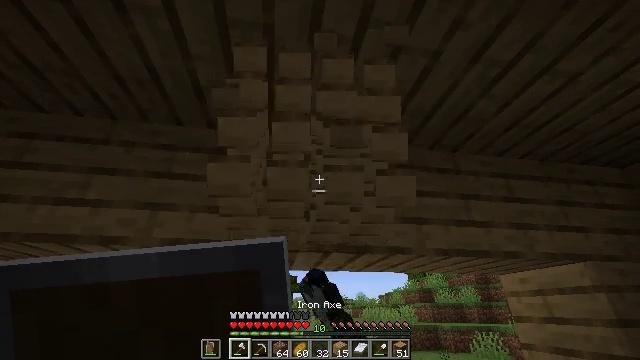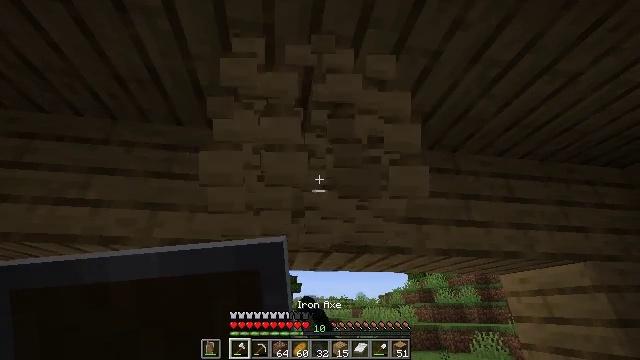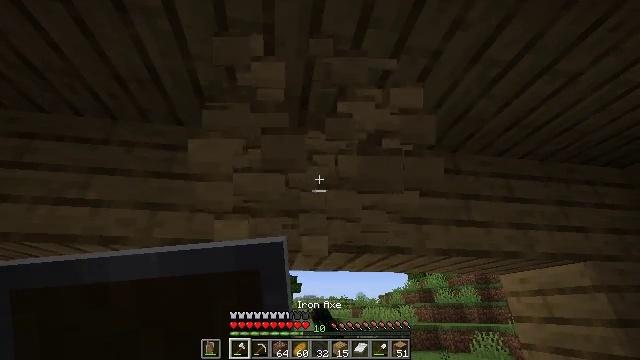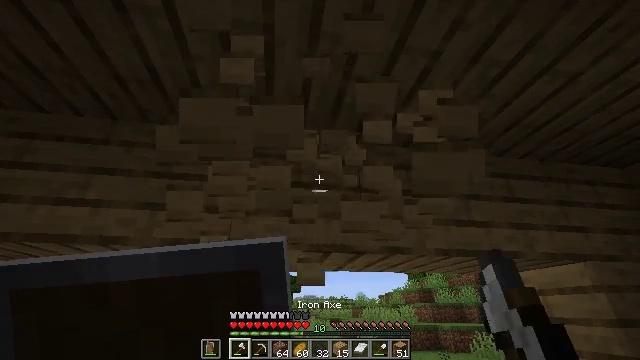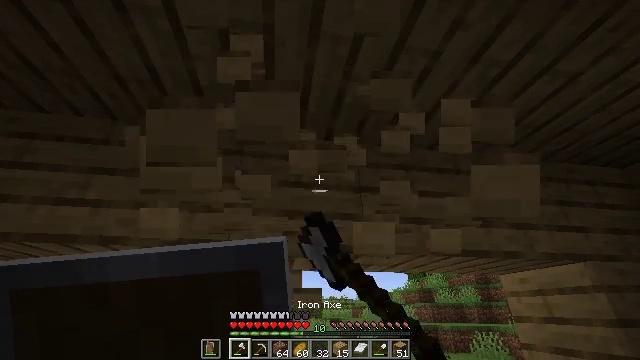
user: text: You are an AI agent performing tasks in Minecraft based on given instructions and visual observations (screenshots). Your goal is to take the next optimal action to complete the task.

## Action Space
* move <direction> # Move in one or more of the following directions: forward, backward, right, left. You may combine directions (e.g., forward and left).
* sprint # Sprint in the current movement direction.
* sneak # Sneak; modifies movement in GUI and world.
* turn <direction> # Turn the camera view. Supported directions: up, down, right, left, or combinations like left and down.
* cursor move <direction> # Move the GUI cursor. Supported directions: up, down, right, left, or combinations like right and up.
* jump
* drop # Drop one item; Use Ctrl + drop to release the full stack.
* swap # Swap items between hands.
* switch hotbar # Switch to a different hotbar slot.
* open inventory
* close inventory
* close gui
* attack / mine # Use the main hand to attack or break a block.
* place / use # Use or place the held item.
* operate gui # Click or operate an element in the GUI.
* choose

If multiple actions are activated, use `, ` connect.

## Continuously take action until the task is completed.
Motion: motion action
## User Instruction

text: Collect the oak planks from the structure.
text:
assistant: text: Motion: attack / mine
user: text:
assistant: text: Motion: attack / mine
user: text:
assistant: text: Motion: attack / mine
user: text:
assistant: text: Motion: attack / mine
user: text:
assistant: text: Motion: attack / mine